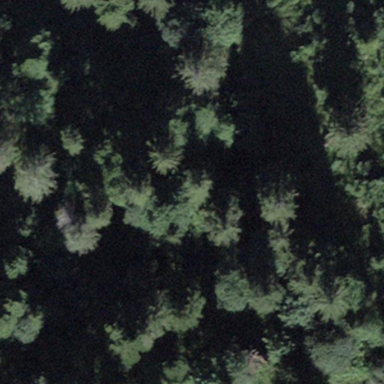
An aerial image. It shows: Beautiful woodland area.